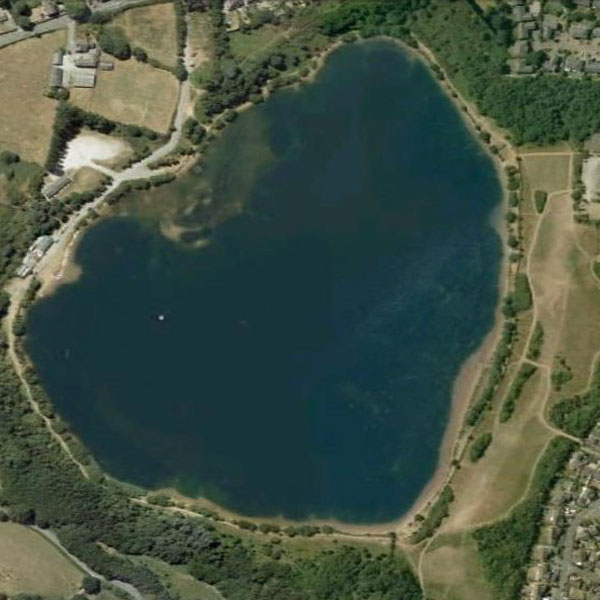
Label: Pond